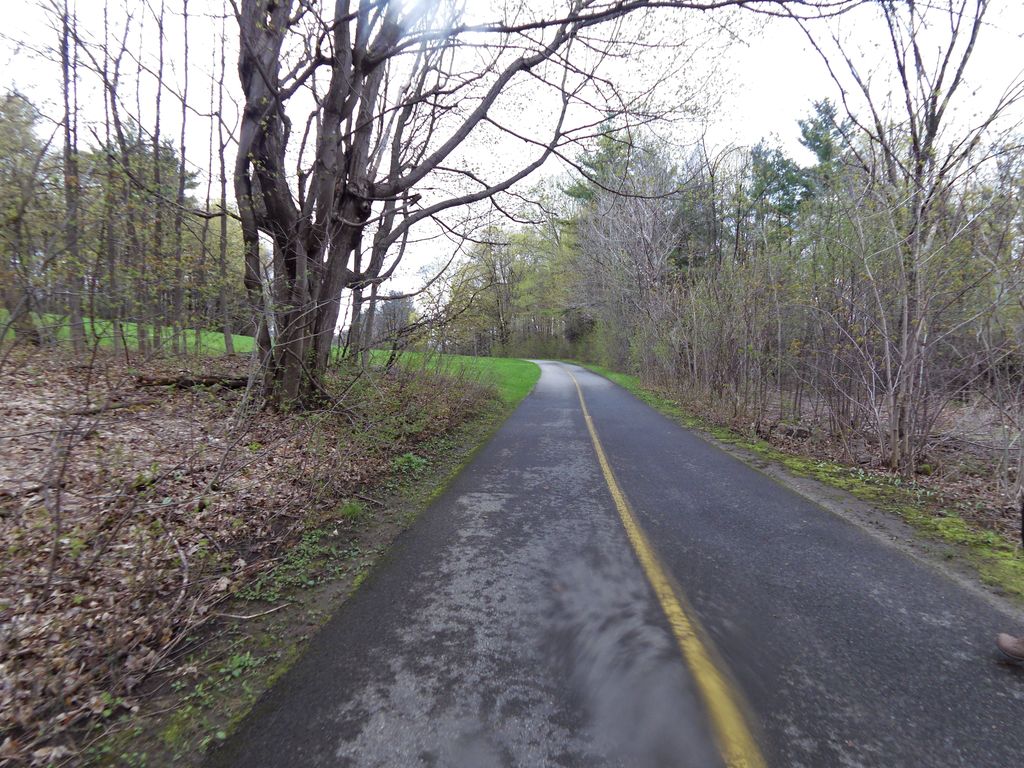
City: ottawa-gatineau